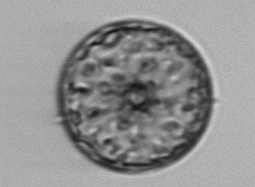
Label: Coscinodiscus